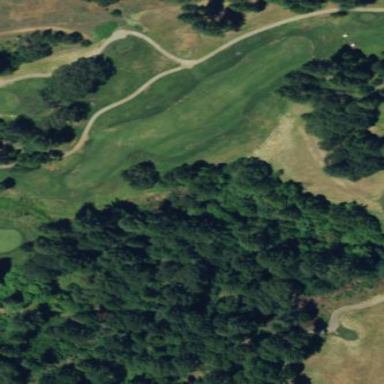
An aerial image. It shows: Rough area in golf course.